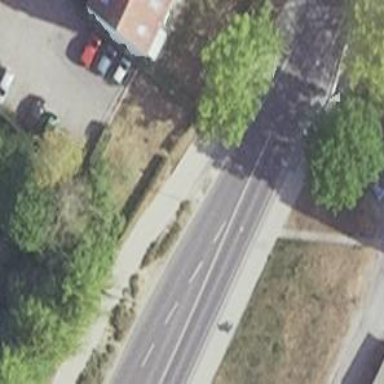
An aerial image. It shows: Secondary road with asphalt surface. The road has separate sidewalks on both sides with lane markings.